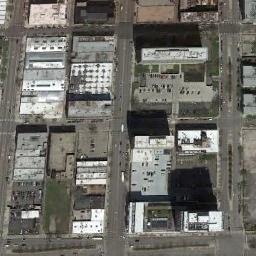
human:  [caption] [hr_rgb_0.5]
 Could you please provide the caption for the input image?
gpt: The commercial area is near a parking lot .

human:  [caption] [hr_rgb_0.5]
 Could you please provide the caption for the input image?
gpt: There are many dense tall buildings and several roads and many trees in a business district .

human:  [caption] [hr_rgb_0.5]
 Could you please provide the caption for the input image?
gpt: A commercial area has lots of buildings arranged neatly and some roads go through the commercial area .

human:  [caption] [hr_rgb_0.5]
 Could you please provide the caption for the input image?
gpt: There are three trees in the picture .

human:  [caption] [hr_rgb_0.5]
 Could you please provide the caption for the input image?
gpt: There are buildings arranged neatly on a commercial area .